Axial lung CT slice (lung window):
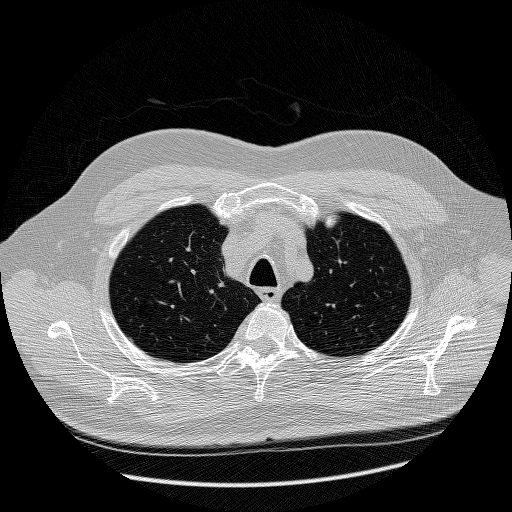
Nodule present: no